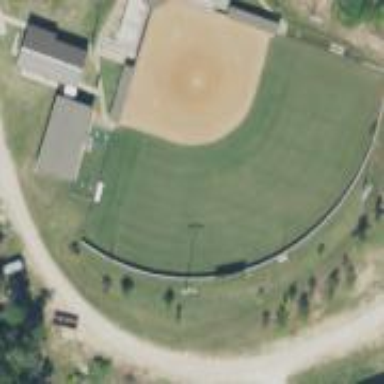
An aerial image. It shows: Softball pitch for leisure land activities.